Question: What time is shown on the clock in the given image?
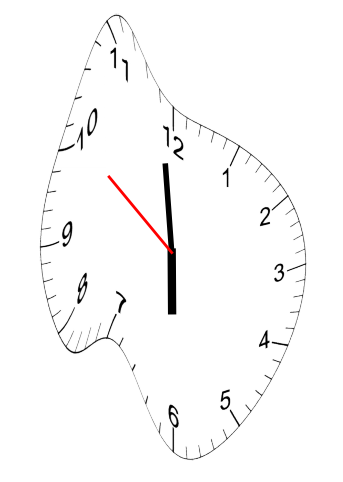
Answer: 05:58:51